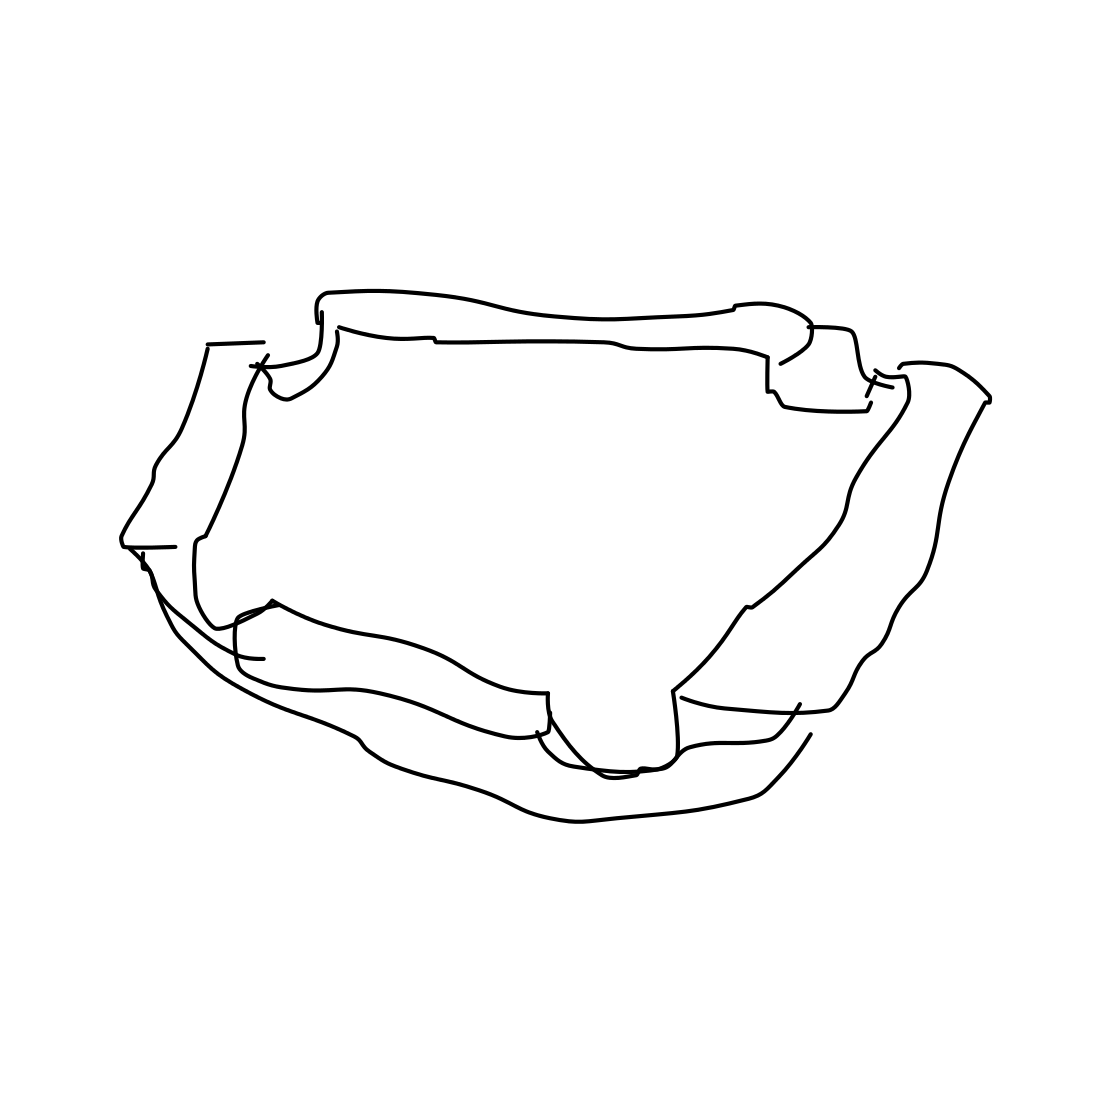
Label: ashtray